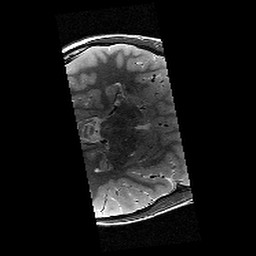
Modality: T2w
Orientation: axial
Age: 9
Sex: male
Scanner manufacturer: siemens
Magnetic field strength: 3 T
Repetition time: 9.23 s
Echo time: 0.067 s